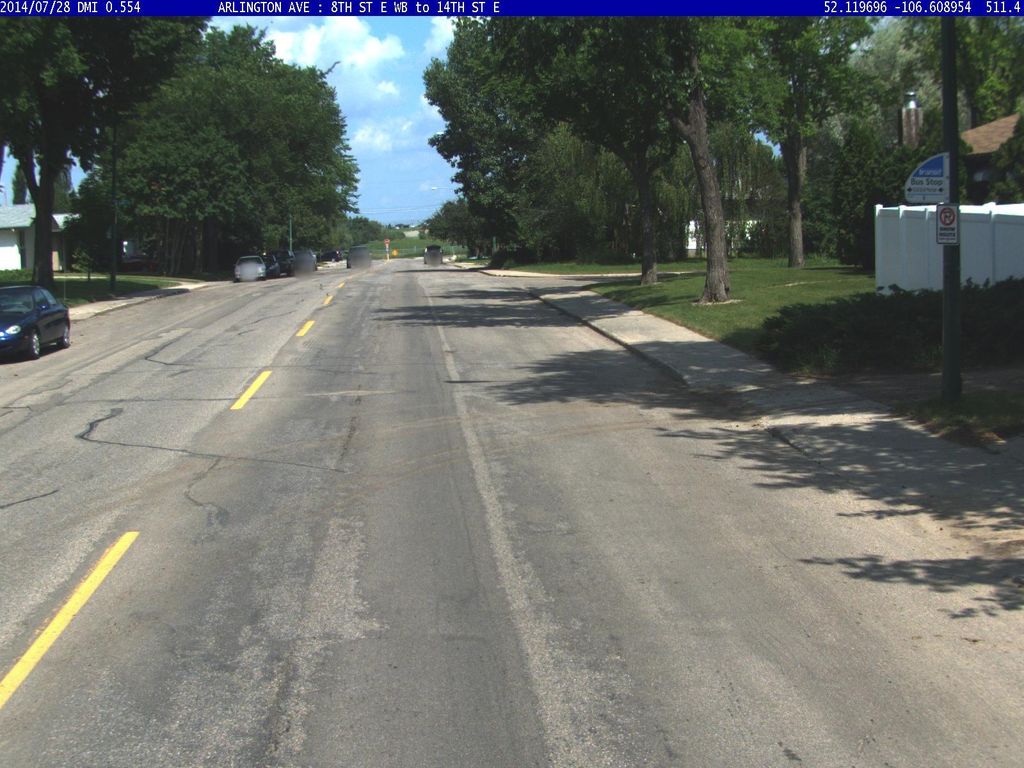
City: saskatoon